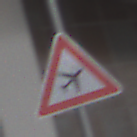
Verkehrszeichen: FlugbetriebLinks
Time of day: MorningAfternoon
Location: Roofed (Urban)
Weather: PartlyCloudy
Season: NotSpecified
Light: Natural